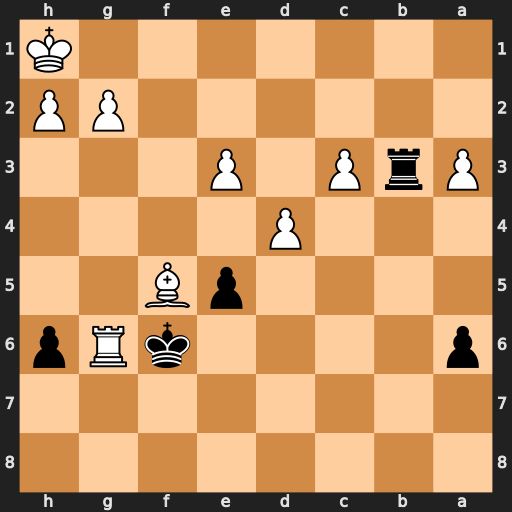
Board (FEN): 8/8/p4kRp/4pB2/3P4/PrP1P3/6PP/7K
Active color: b
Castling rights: -
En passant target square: -
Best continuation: Kxf5 Rb6 Rxb6